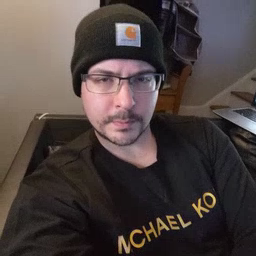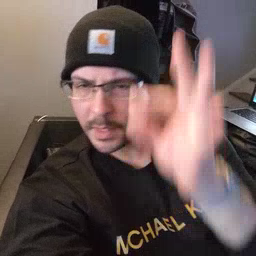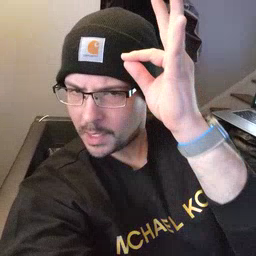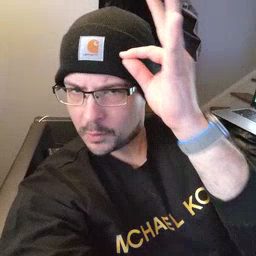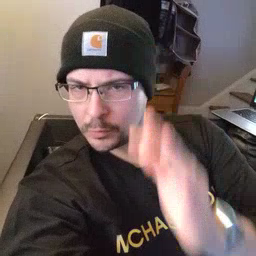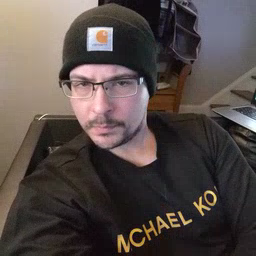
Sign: hair